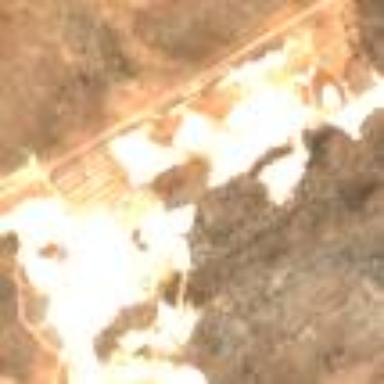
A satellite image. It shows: Quarry area.